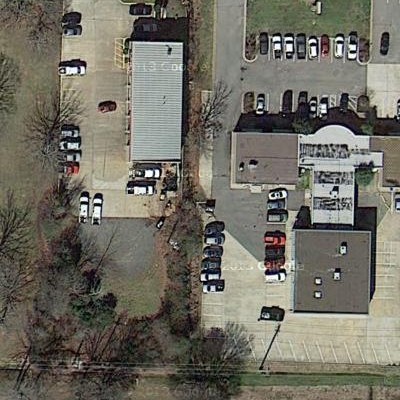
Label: cIndustry